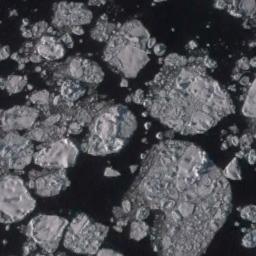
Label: sea_ice